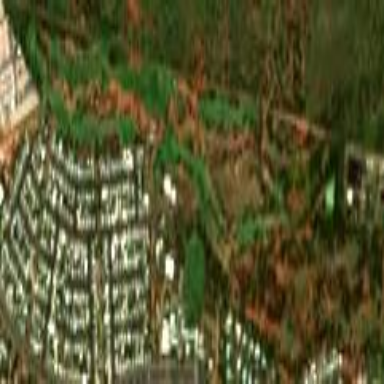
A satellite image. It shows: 18-hole golf course situated within leisure land.